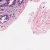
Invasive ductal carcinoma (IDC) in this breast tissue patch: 0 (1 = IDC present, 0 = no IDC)